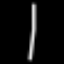
Label: line